Question: I have the following small form:

To link the controls to my database table I've so far got the following.
I've tried to link the datagridview to the navigator in a similar way I'd link a textbox to the navigator - what is the correct syntax to join these controls?
'''
public SqlCeConnection conn = new SqlCeConnection(ConfigurationManager.ConnectionStrings["WindFormAppRevisionHelper.Properties.Settings.DefinitionsDBConnectionString"].ConnectionString);
BindingSource rawtableBindingSource = new BindingSource();
public uxFormDatabase()
{
InitializeComponent();
fillTheDGVusingAdapter();
}
public void fillTheDGVusingAdapter()
{
SqlCeDataAdapter da = new SqlCeDataAdapter(new SqlCeCommand("Select * From tb_Definitions", conn));
DataSet ds = new DataSet("DGVdata");
ds.Tables.Add("rawTable");
da.Fill(ds.Tables["rawTable"]);
uxDGVtable.DataSource = ds.Tables["rawTable"];
rawtableBindingSource.DataSource = ds.Tables["rawTable"];
uxrawdataBindingNavigator.BindingSource = this.rawtableBindingSource;
//PROBLEM WITH THE FOLLOWING LINE
uxDGVtable.DataSource = DataBindings.Add(new Binding("Text", uxrawdataBindingNavigator, "Item_Id", true));
}
'''
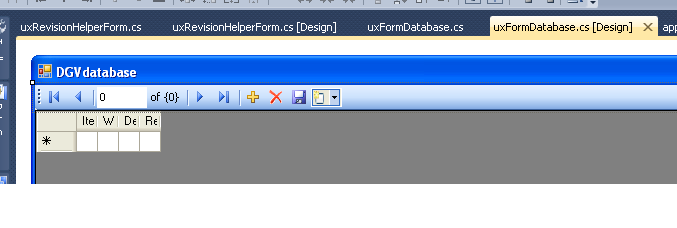
Answer: It's a little unclear what you are doing, because 3 lines earlier, you already set the DataSource of the uxDGVtable control.
Try just using the same BindingSource the Navigator is using:
'''
// uxDGVtable.DataSource = ds.Tables["rawTable"];
uxDGVtable.DataSource = this.rawtableBindingSource;
'''